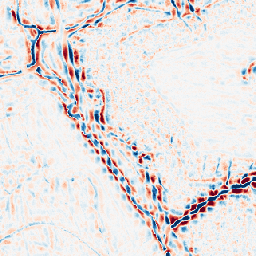
Category: wavelet
Decomposition family: wavelet_biorthogonal
Decomposition parameters: wavelet: bior4.4
level: 3
Upsampling method: area
Upsampling parameters: scale: 8
Upsampling scale: 8